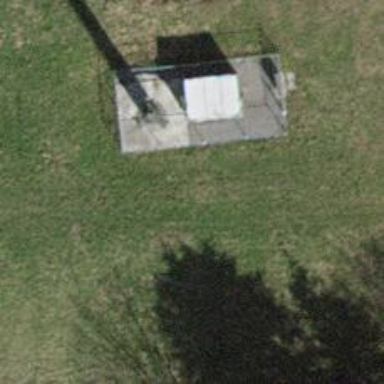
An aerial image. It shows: Communication tower.